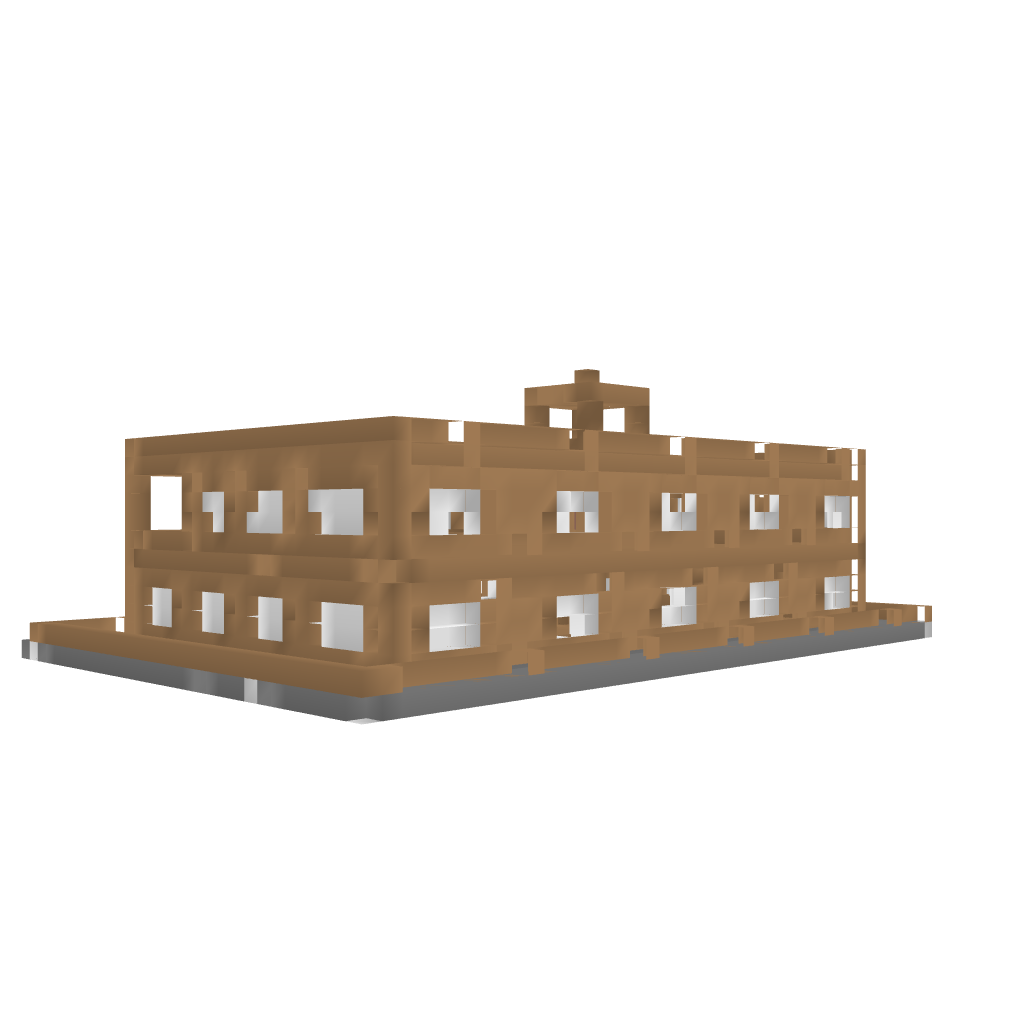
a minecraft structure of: Mansion of Wood good quality